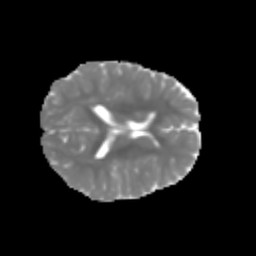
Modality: MD
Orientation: axial
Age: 6
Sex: female
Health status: healthy